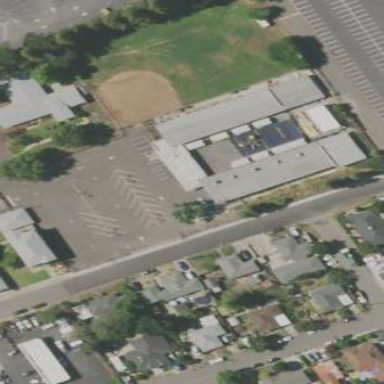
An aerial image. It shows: School building.